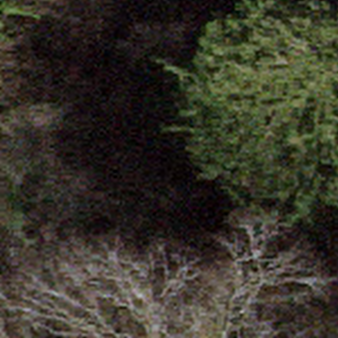
Label: other